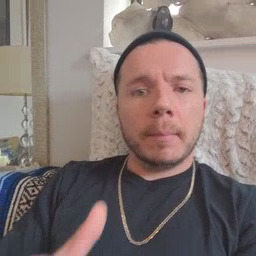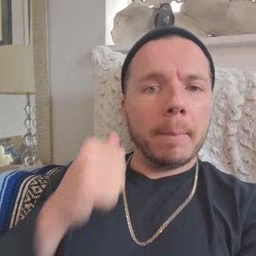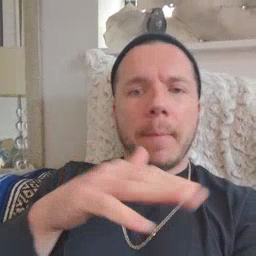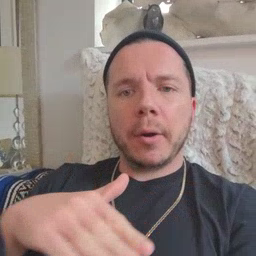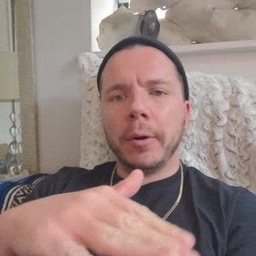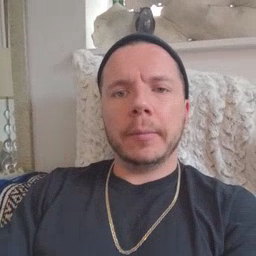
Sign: backyard